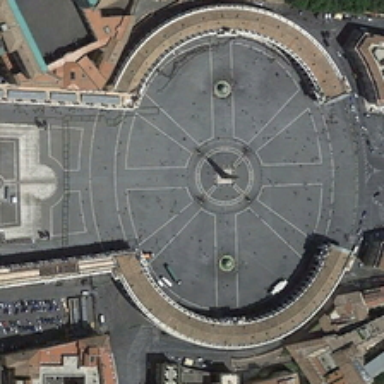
The round ground is a large field .